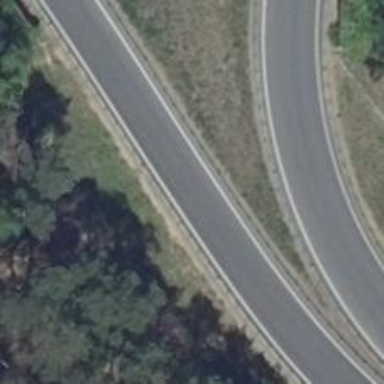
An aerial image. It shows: Asphalt motorway link.